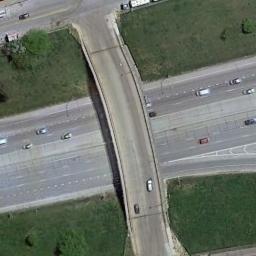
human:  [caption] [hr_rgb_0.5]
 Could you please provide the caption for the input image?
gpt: The overpass is next to the grass with some cars .

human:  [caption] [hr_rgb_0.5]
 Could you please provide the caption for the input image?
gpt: Here are two parallel overpasses .

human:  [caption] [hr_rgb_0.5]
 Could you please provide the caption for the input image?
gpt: The cross-line overpass is over the roads on the lawn .

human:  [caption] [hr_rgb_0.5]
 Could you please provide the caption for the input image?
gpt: There are many cars on the road under the overpass .

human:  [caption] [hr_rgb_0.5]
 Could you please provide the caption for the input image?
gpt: There are green lawns around the overpass .